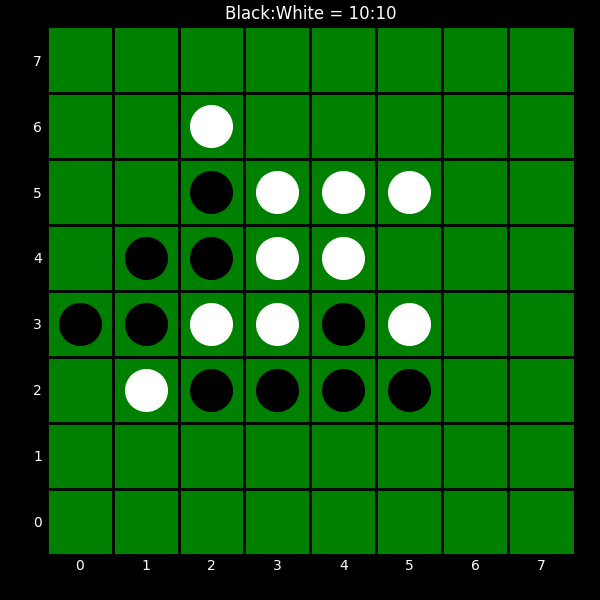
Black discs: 10
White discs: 10